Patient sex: M
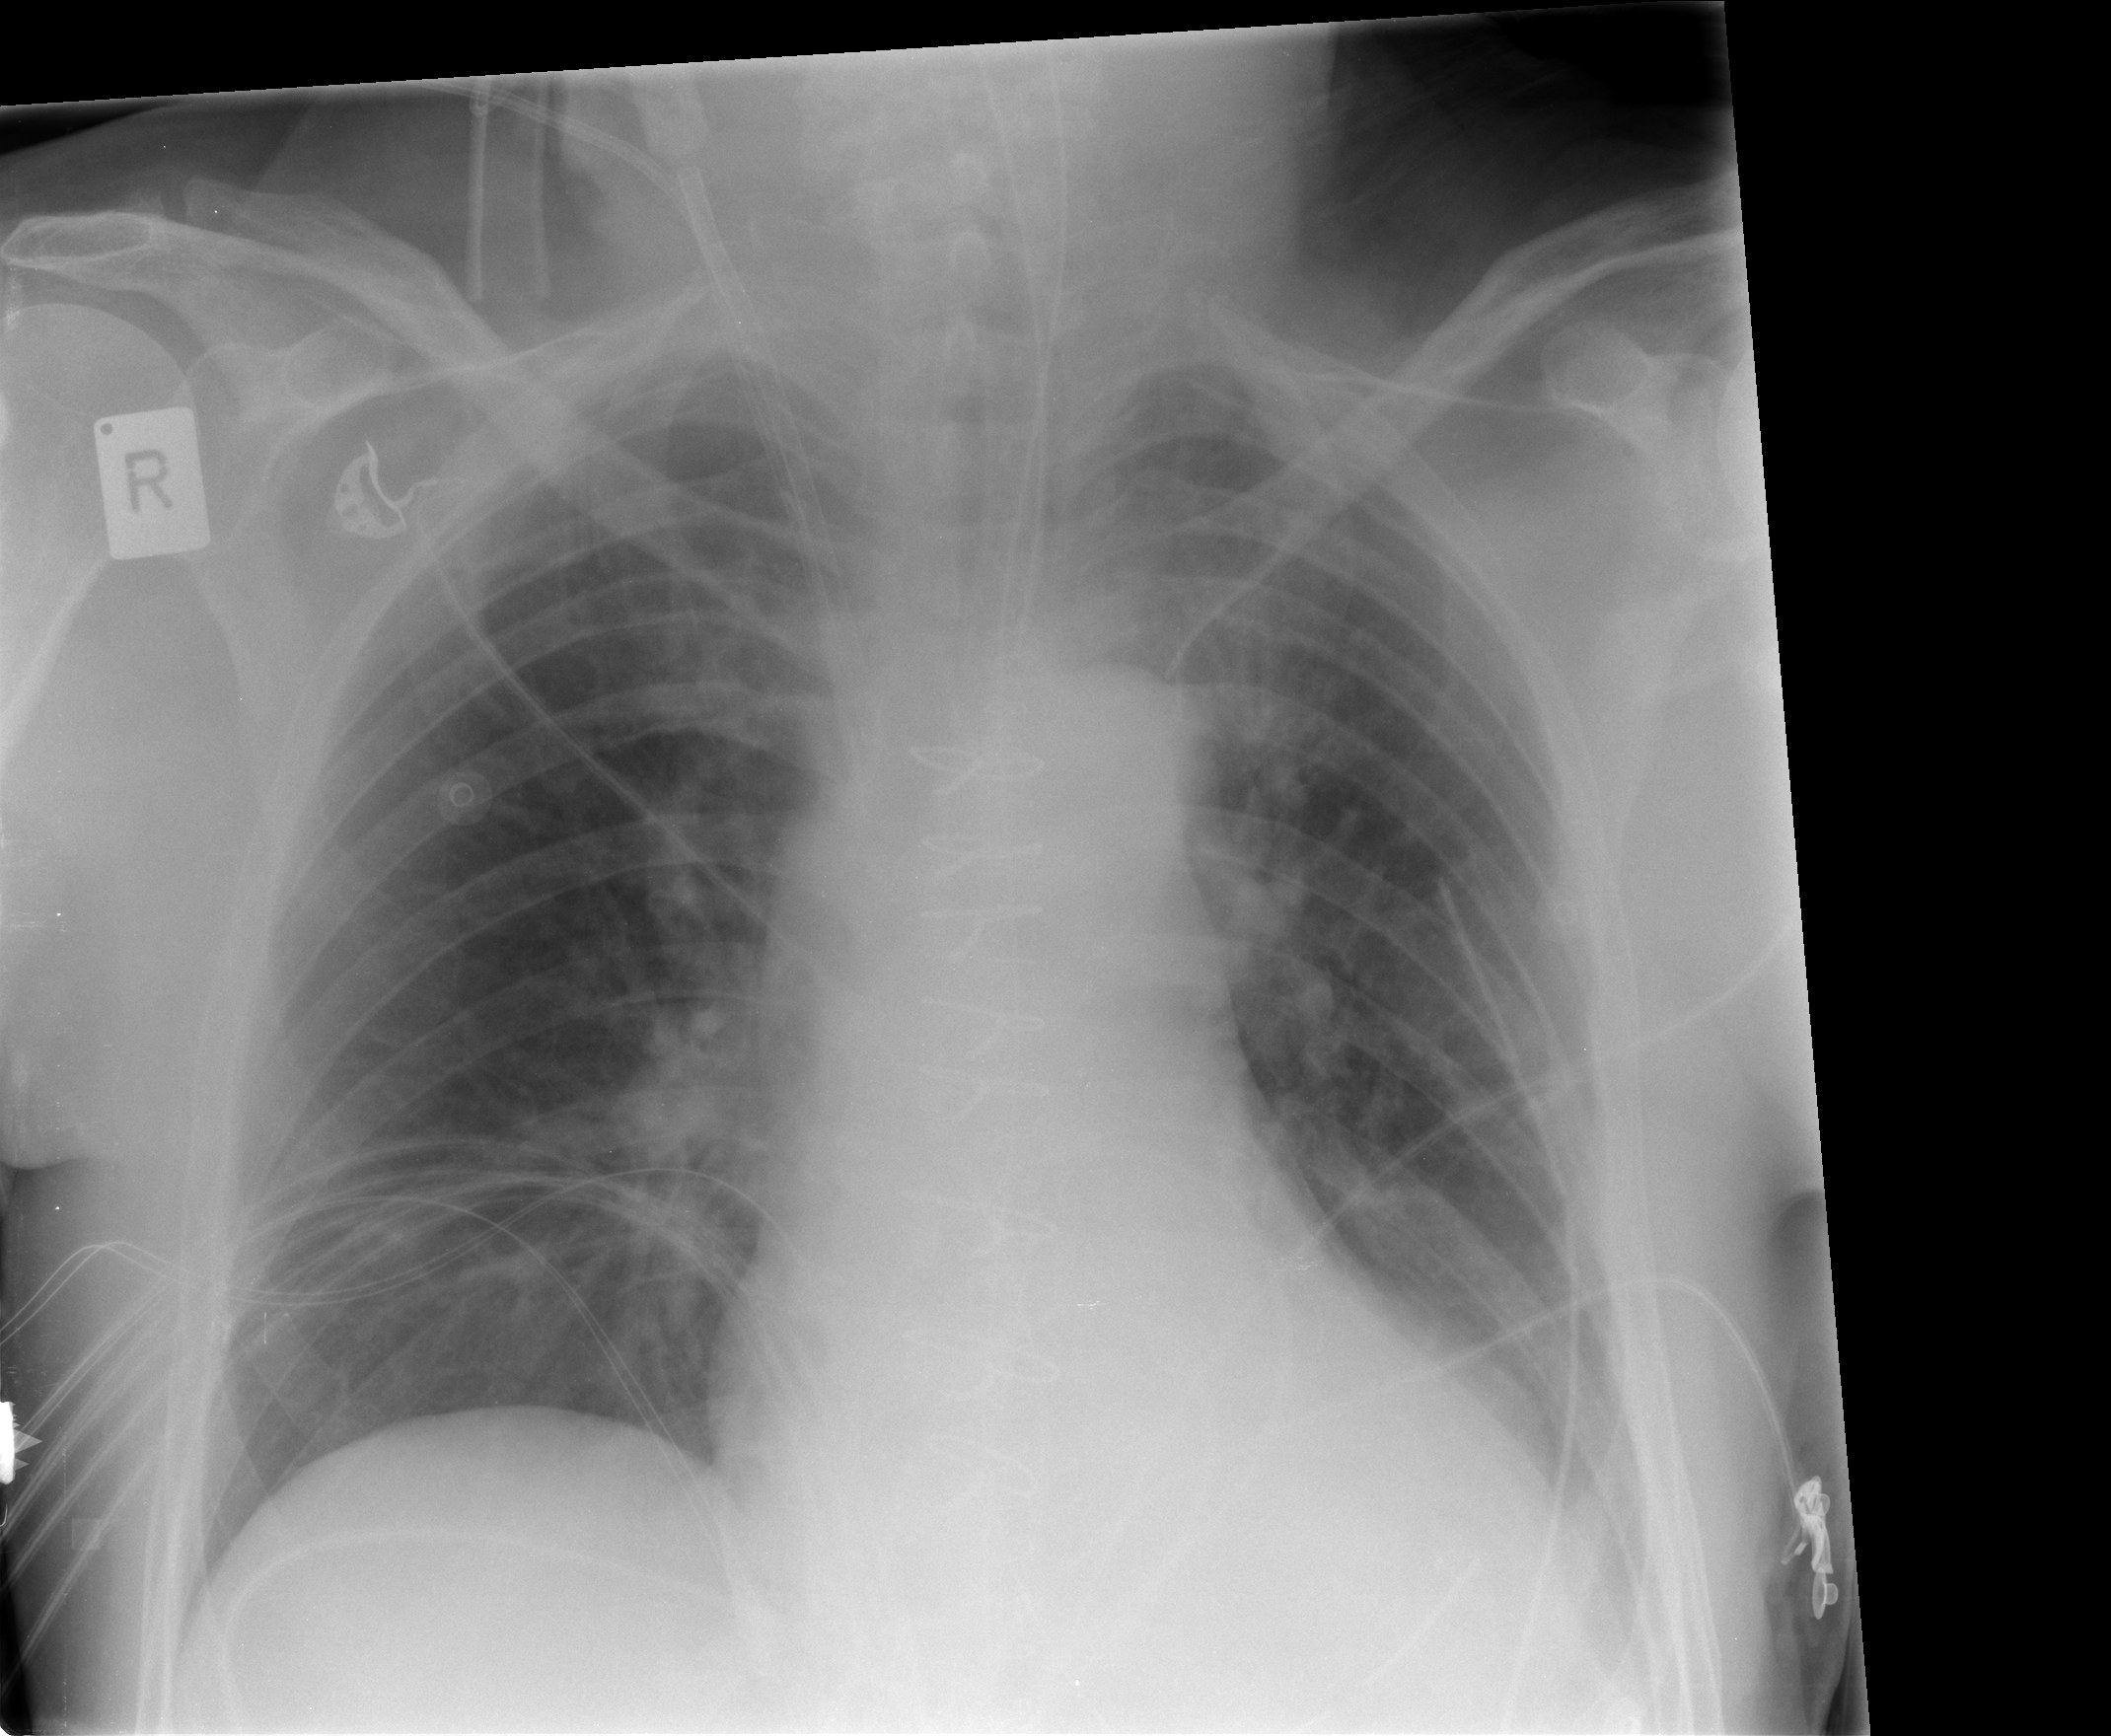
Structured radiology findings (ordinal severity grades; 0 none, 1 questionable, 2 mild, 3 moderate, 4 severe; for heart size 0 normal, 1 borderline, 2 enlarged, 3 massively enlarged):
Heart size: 0
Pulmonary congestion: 2
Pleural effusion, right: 0
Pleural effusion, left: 1
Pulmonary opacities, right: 0
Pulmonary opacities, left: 0
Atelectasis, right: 0
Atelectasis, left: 2